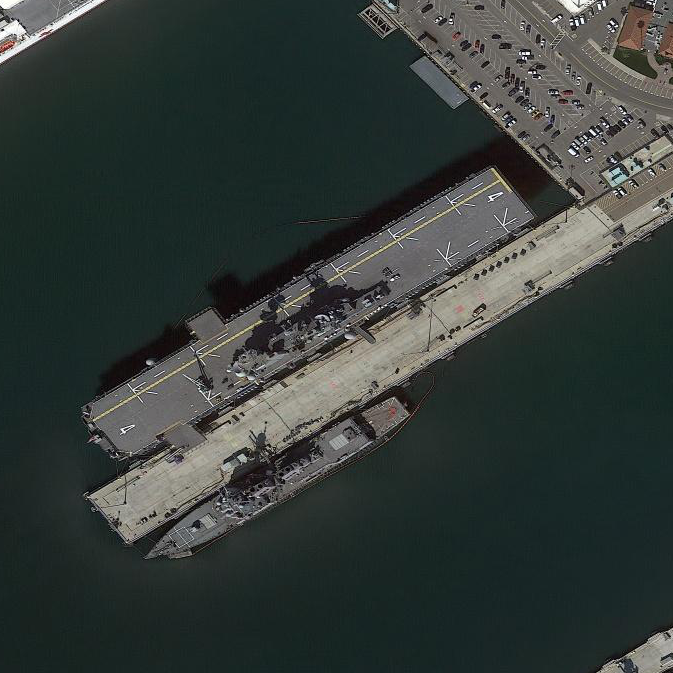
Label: assault